Field crop: tomato
Growth stage: 1
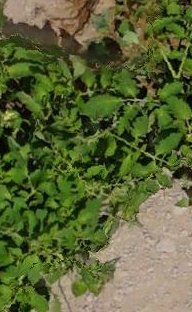
Species: tomato